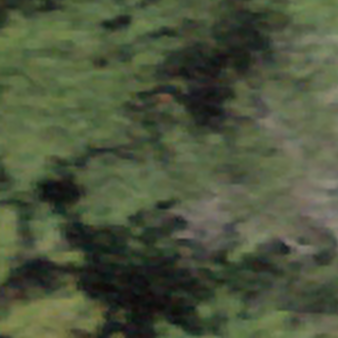
Label: other